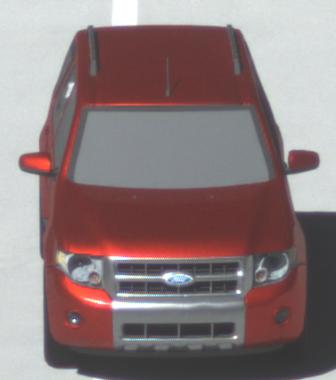
Make: Ford
Model: Escape Hybrid
Detailed model: -
Model produced from: 2004
Model produced until: 2012
Doors: 5
Color: red
Road condition: dry road
Daytime: morning or afternoon
Contrast: high contrast